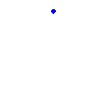
Particle: kaon